Question: I just noticed that IIS turned off my ASP.NET web application automatically after it idled 20 minutes. The website is hosted on Godaddy.com.
Below is the Global class which logs the Application_Start and Application_End methods. And the image I uploaded is the result that I saw.
It turned off at 2013-05-24 06:42:40 after the last call I did at 06:22:01. (20 minutes, hua...)
After one day, I did another call at 2013-05-25 03:05:27, the website was awakened.
Strange?
'''
public class Global : HttpApplication
{
private static readonly ILog log = LogManager.GetLogger(MethodBase.GetCurrentMethod().DeclaringType);
protected void Application_AuthenticateRequest(object sender, EventArgs e)
{
log.Debug("Application_AuthenticateRequest -> " + base.Context.Request.Url);
}
protected void Application_End(object sender, EventArgs e)
{
log.Info("Application_End");
}
protected void Application_Start(object sender, EventArgs e)
{
log.Info("Application_Start");
}
}
'''

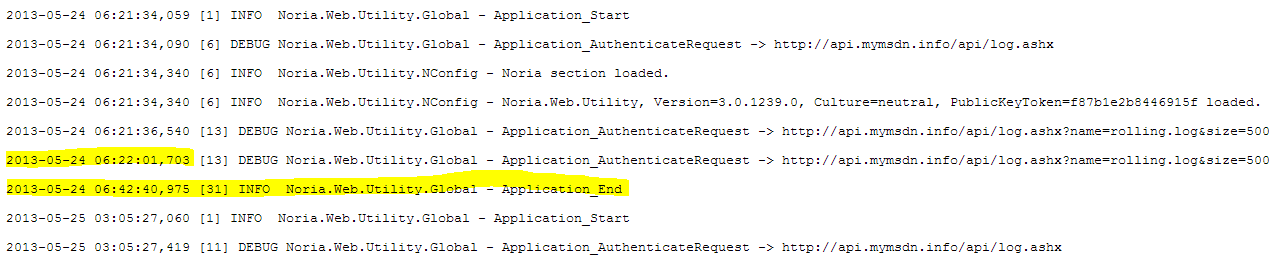
Answer: The IIS/asp.net is turn off the application if you do not have any request for some time to save resource.
Now this usually handle on server side if you wish to avoid it, but in your case you can't interfere with the IIS setup, so one trick is to create a timer that reads every 10 minutes or so one page.
You start it when application starts, and do not forget to stop it when application is go off.
'''
// use this timer (no other)
using System.Timers;
// declare it somewhere static
private static Timer oTimer = null;
protected void Application_Start(object sender, EventArgs e)
{
log.Info("Application_Start");
// start it when application start (only one time)
if (oTimer == null)
{
oTimer = new Timer();
oTimer.Interval = 14 * 60 * 1000; // 14 minutes
oTimer.Elapsed += new ElapsedEventHandler(MyThreadFun);
oTimer.Start();
}
}
protected void Application_End(object sender, EventArgs e)
{
log.Info("Application_End");
// stop it when application go off
if (oTimer != null)
{
oTimer.Stop();
oTimer.Dispose();
oTimer = null;
}
}
private static void MyThreadFun(object sender, ElapsedEventArgs e)
{
// just read one page
using (System.Net.WebClient client = new System.Net.WebClient())
{
client.DownloadData(new Uri("http://www.yoururl.com/default.aspx"));
}
}
'''
One note, because you create one more thread living for ever. Usually google reads the web pages and keep it "warm", that google and other search engines did not start to index, or if you have one two page only that never change.
So I do not recomended to do it - and is not bad to close your site and save resource, and your site is clear from any forgotten open memory and start fresh...
## Similar Articles.
<URL>
<URL>
<URL>